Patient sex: M
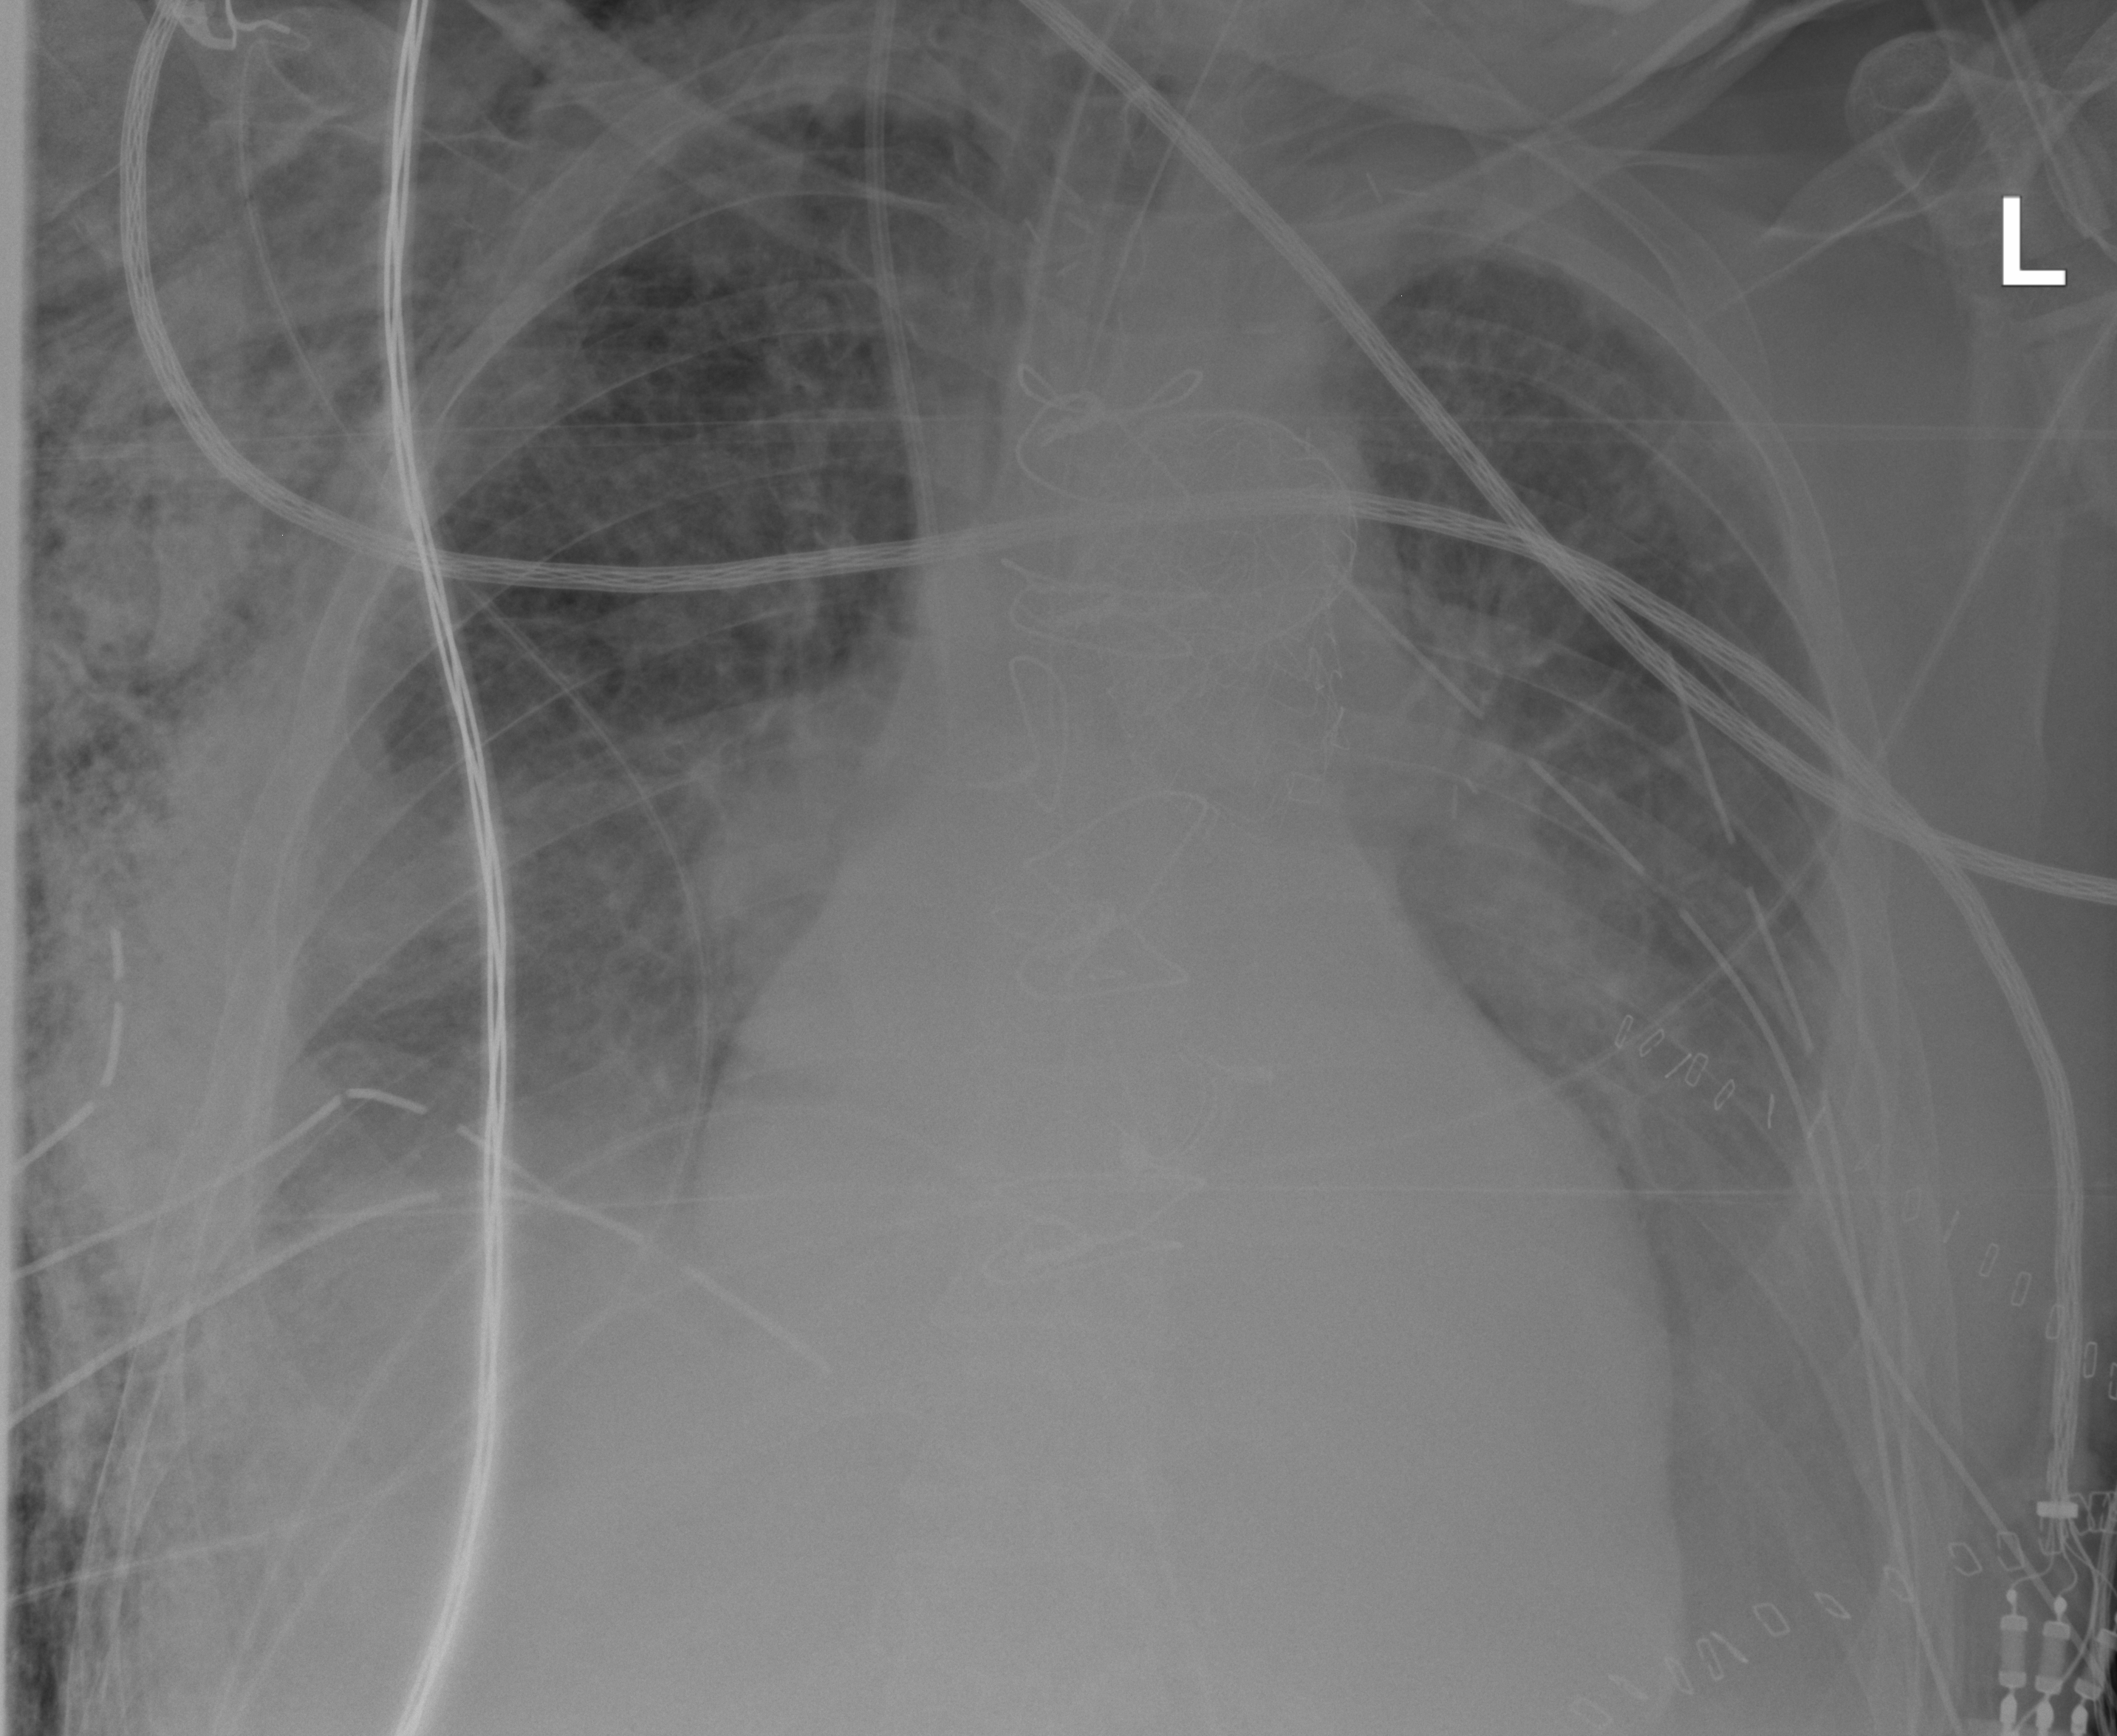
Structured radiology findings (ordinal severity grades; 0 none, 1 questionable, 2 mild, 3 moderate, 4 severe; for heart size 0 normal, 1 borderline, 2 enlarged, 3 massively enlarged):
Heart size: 0
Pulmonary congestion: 2
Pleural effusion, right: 2
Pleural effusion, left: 1
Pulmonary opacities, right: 2
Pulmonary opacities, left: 0
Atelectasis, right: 2
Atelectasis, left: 2